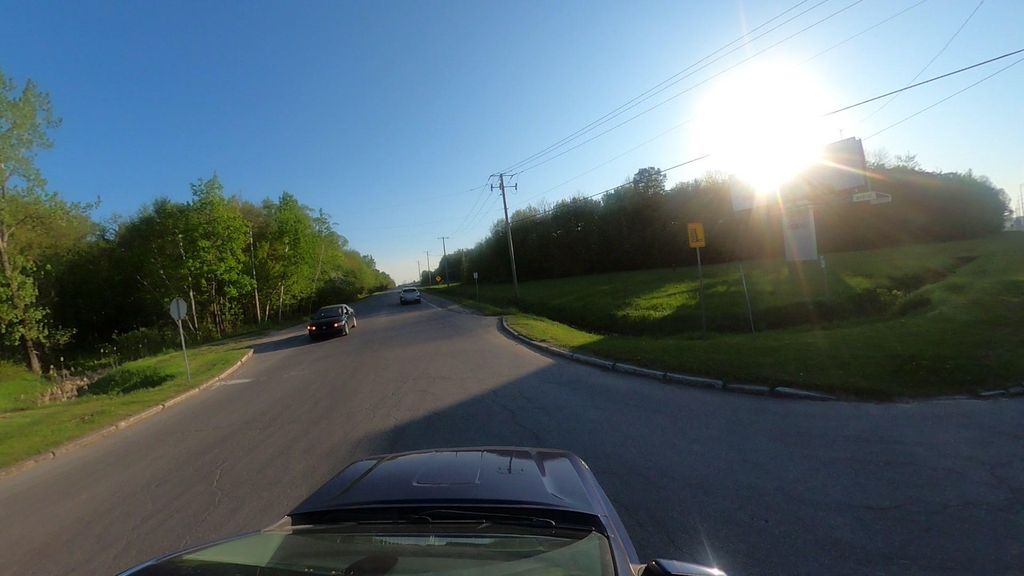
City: quebec_city